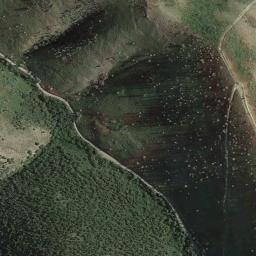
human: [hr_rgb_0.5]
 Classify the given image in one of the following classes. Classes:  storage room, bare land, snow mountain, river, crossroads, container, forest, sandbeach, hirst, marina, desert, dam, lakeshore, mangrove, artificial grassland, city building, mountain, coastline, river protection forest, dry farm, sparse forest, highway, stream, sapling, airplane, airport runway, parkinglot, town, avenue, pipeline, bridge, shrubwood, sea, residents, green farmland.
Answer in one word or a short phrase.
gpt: mountain